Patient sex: M
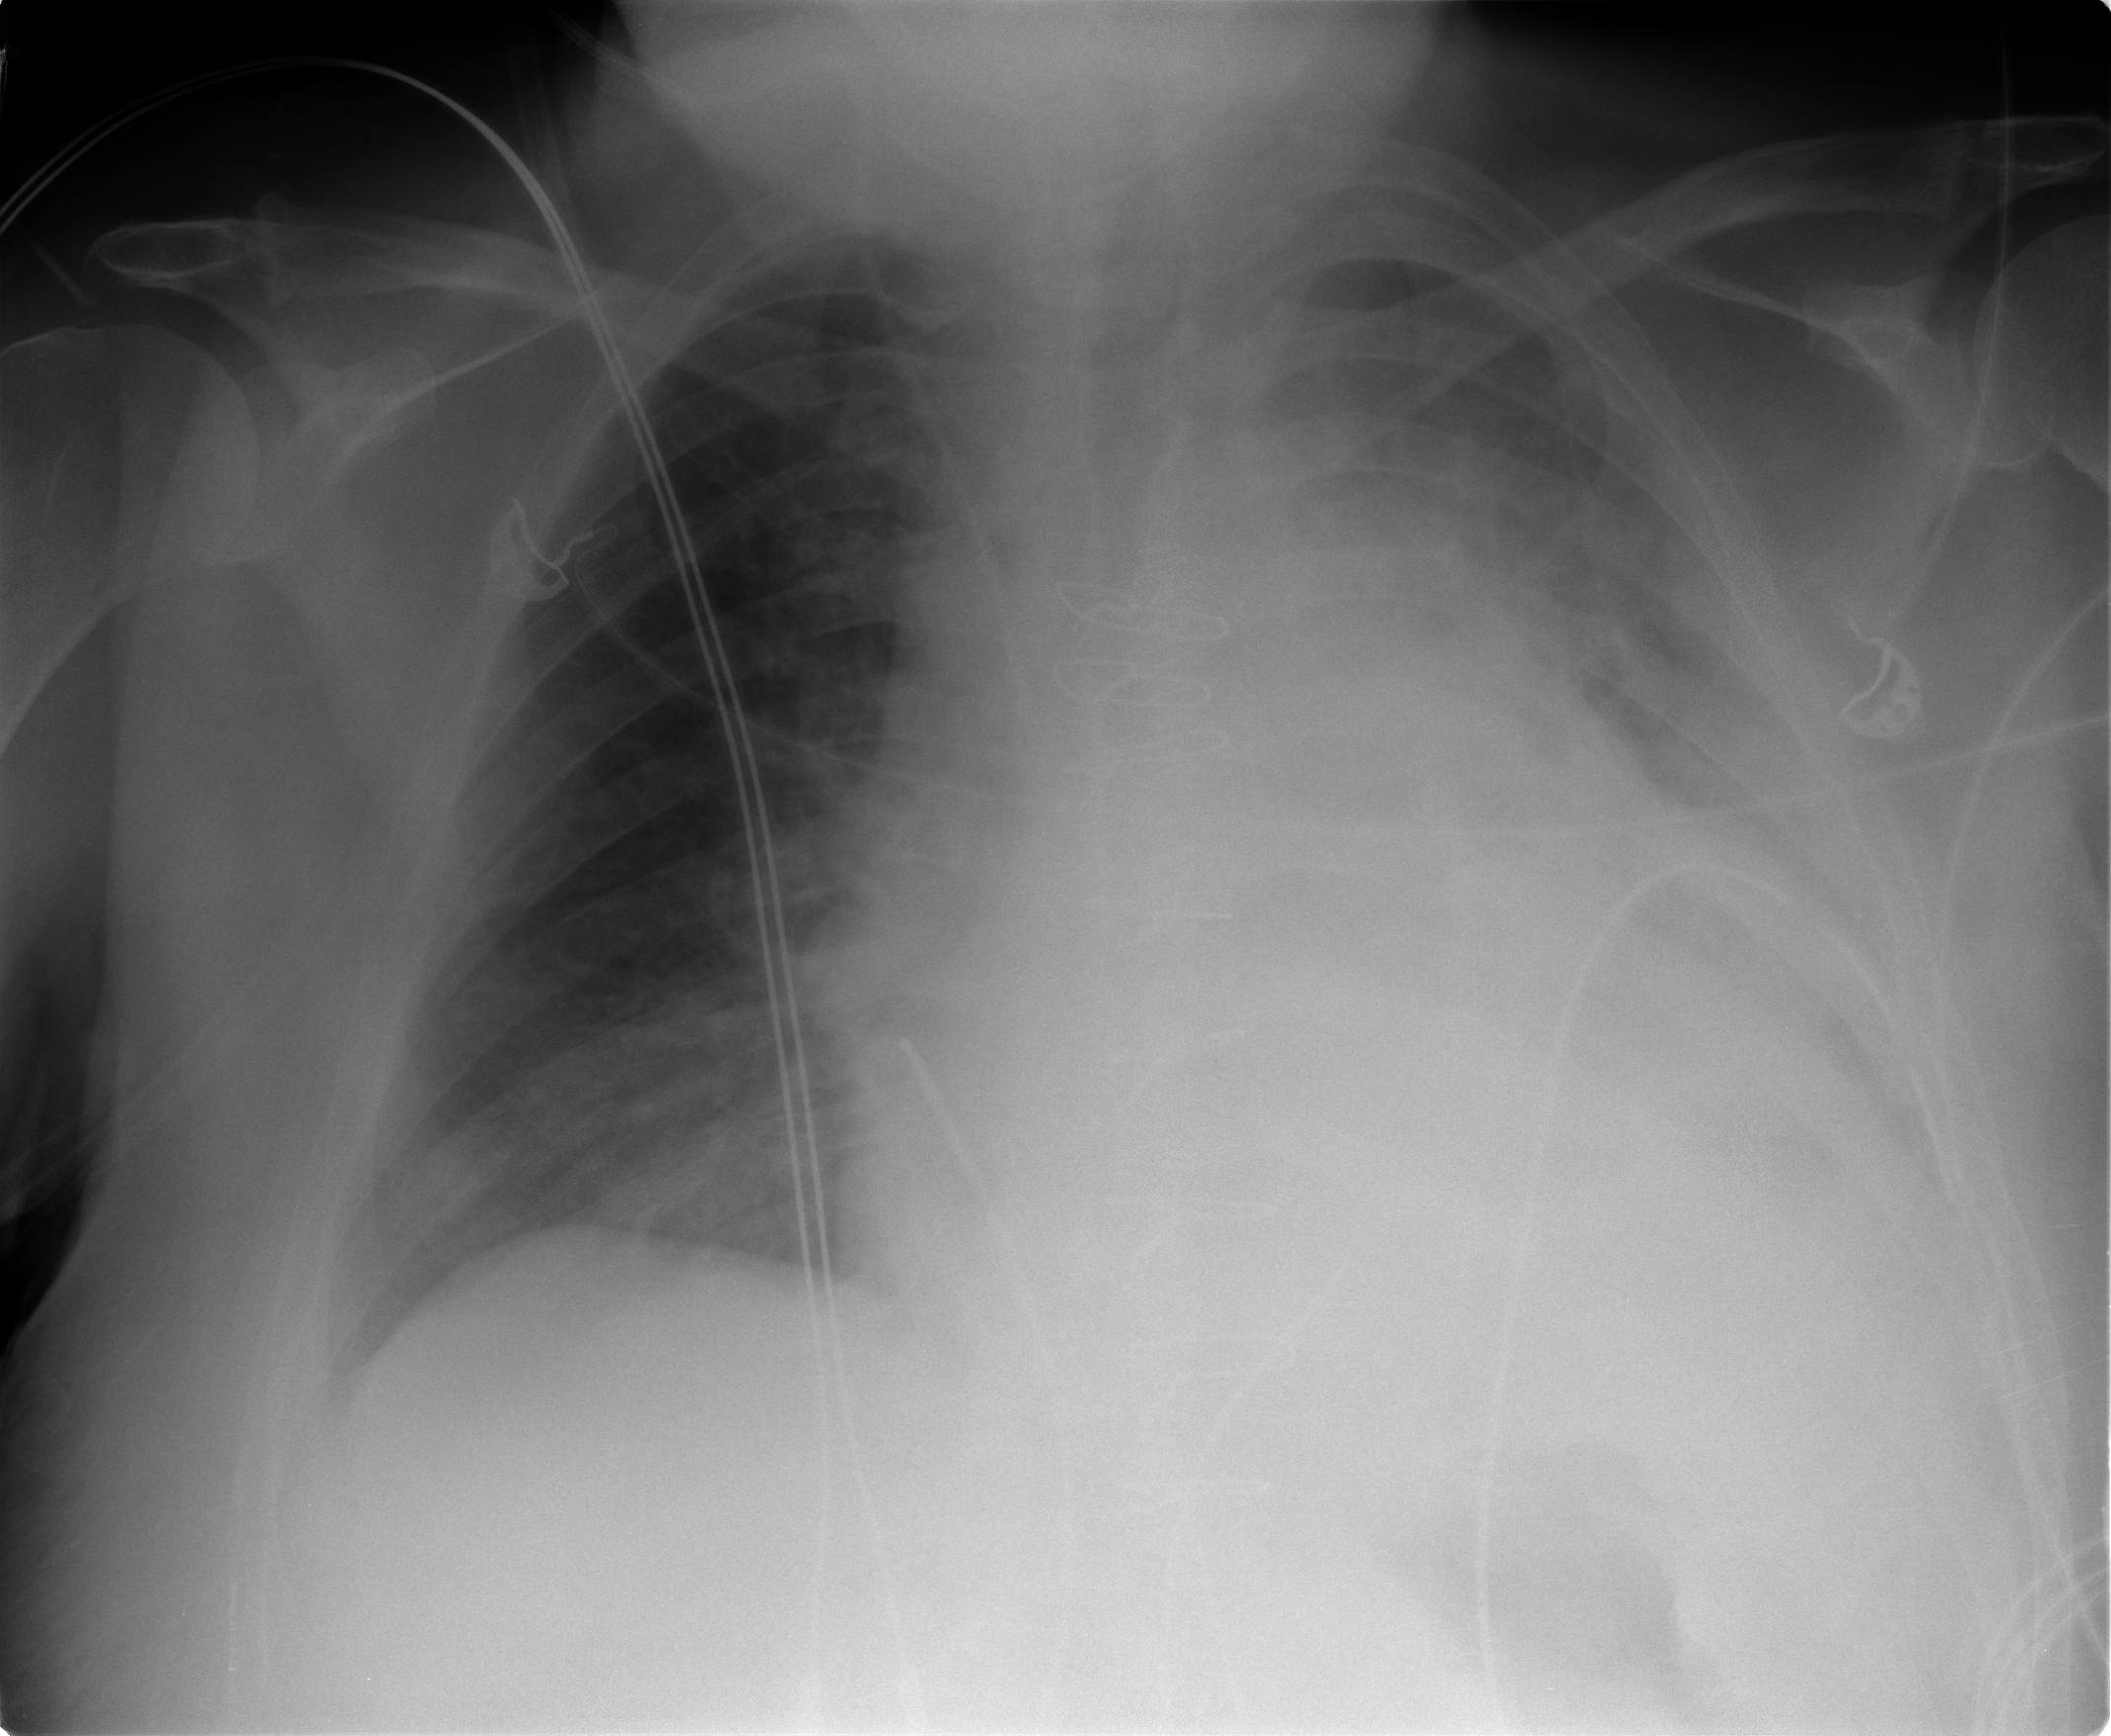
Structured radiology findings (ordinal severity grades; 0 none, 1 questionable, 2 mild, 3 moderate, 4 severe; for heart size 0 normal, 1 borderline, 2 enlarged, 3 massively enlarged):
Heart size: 2
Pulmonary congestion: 2
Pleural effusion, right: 1
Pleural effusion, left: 2
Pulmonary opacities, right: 1
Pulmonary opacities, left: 2
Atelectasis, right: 2
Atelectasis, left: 2